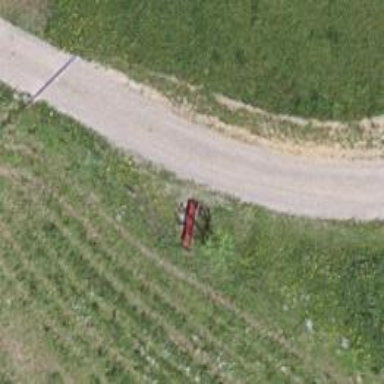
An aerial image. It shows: Red bench.